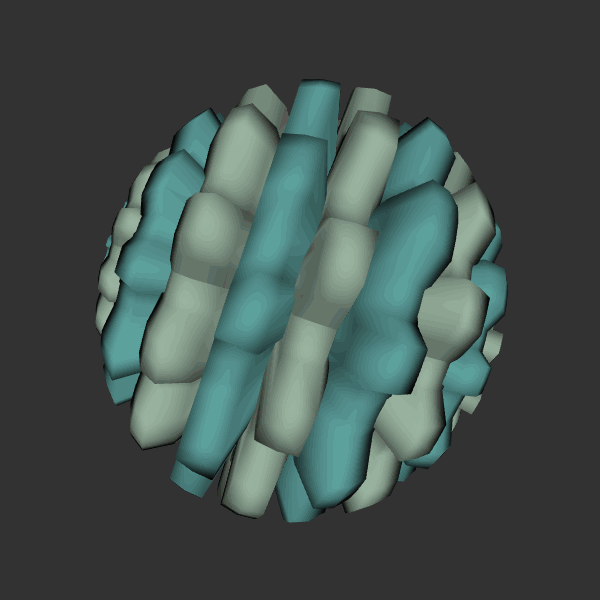
Background: dark